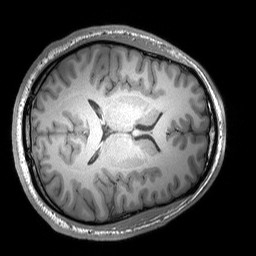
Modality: T1w
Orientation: axial